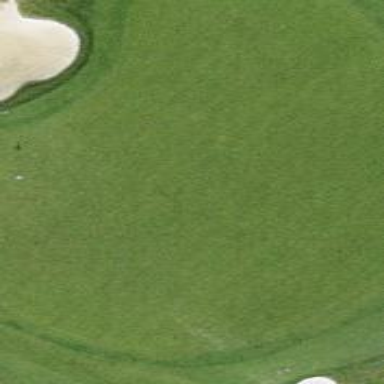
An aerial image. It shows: Green golf area with grass land use.